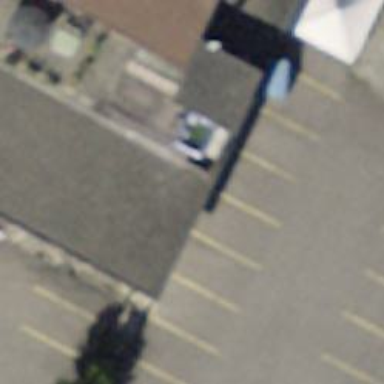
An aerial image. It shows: Outdoor shop.